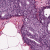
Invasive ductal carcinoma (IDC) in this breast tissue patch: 0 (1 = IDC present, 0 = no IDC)